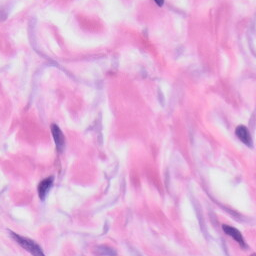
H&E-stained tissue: Skin